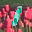
Label: 1